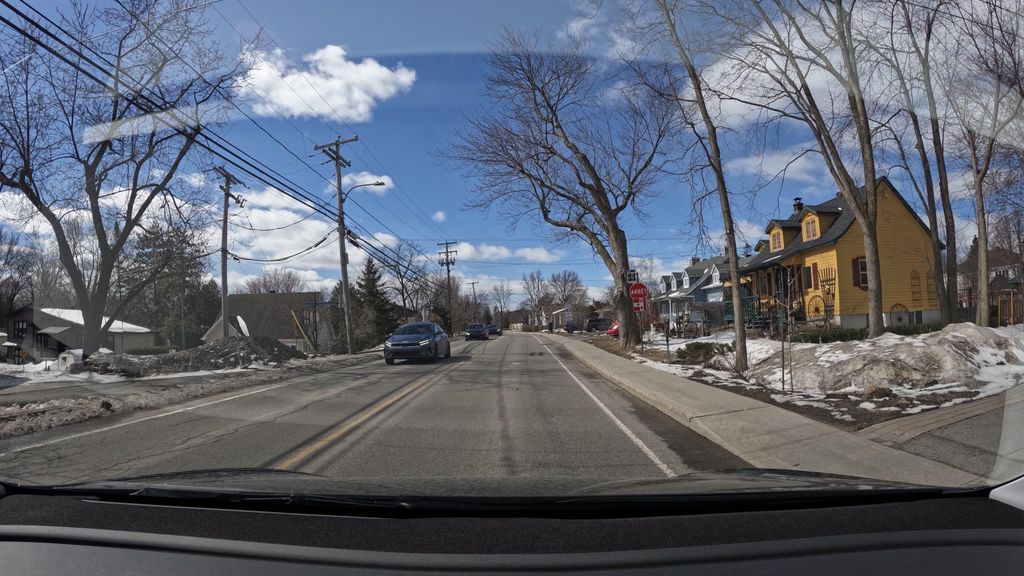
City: montreal